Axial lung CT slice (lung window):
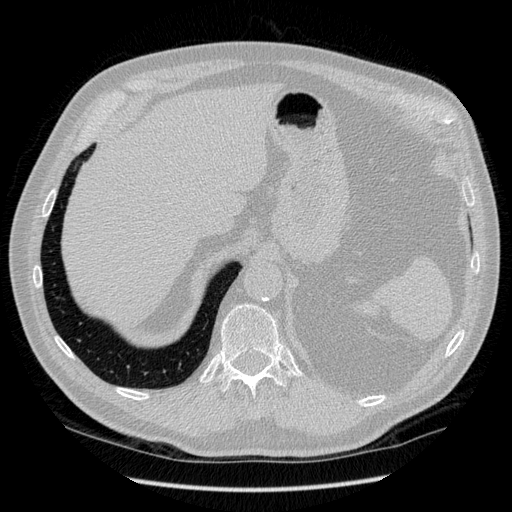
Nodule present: no